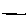
Label: line